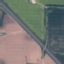
Label: Highway